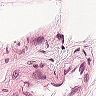
Metastatic tissue present: no